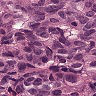
Metastatic tissue present: yes